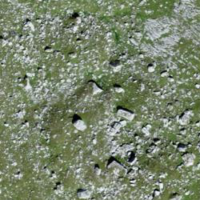
EUNIS habitat code: 25
Species observed at this site:
Parnassia palustris